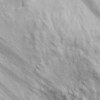
Label: not_dusty